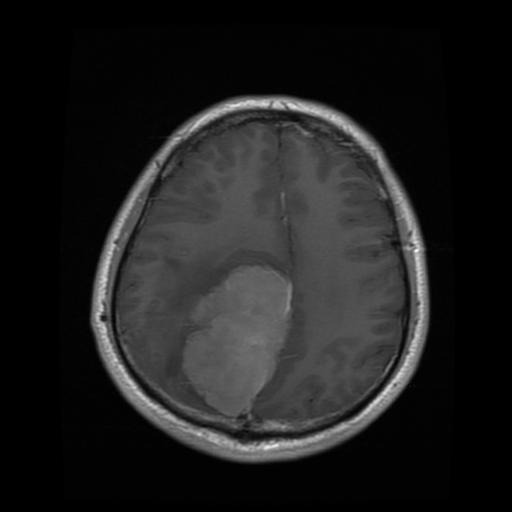
Label: meningioma